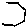
Label: hexagon